Question: How do I change the order of the frames being played in an animation without screwing the animation up. I tried changing the name of the files but that did not work. Any ideas?
this is the order I have right now:

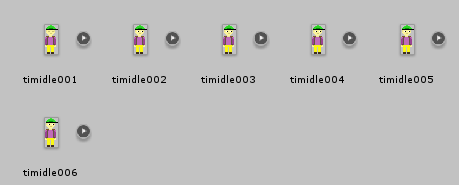
Answer: Simply by creating new 'Animation Clip' or Edit available clip .
If you go 'Animation' tab you can drag new frame from your sprite that have animation parts .
Or you can move and delete each frame by clip .
<URL>